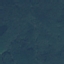
Label: Forest